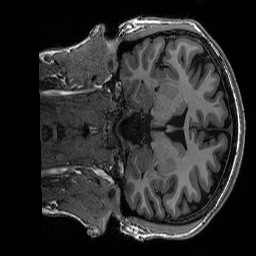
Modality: T1w
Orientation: coronal
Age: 20
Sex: female
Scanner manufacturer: siemens
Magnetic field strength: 3 T
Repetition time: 2.53 s
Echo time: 0.0033 s